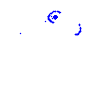
Particle: proton